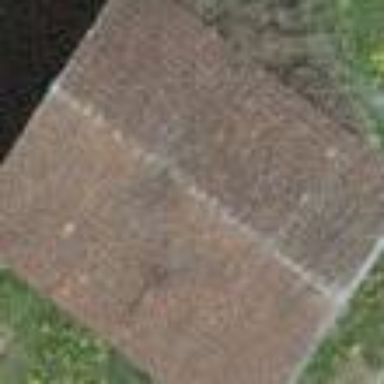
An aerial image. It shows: Shed building.